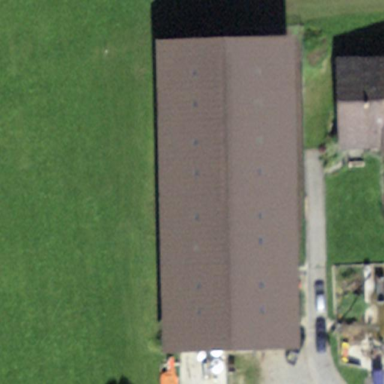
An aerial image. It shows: Farmyard area.